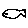
Label: fish